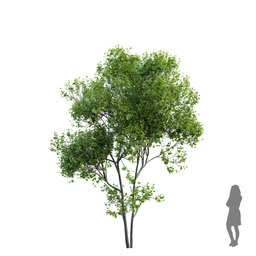
Label: nature